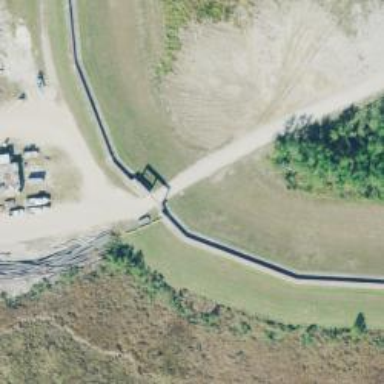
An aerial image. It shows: Lock gate along waterway.